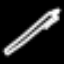
Label: pencil